Field crop: tomato
Growth stage: 1
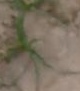
Species: cyperus